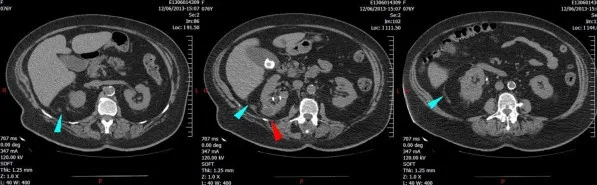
The 2-month follow-up computed tomography scan. The follow-up computed tomography scan shows the normalizing size and complete absence of gas in the right kidney. A small posterior cyst of the right kidney is still present (red arrow). Perirenal infiltration has almost disappeared (blue arrows).
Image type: radiology (ct)